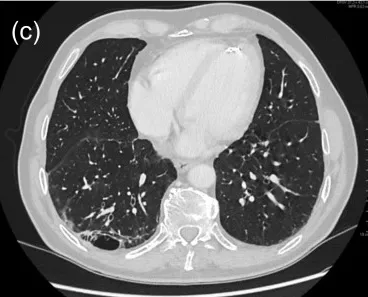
Multiple lesions in the liver at diagnosis.
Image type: radiology (ct)